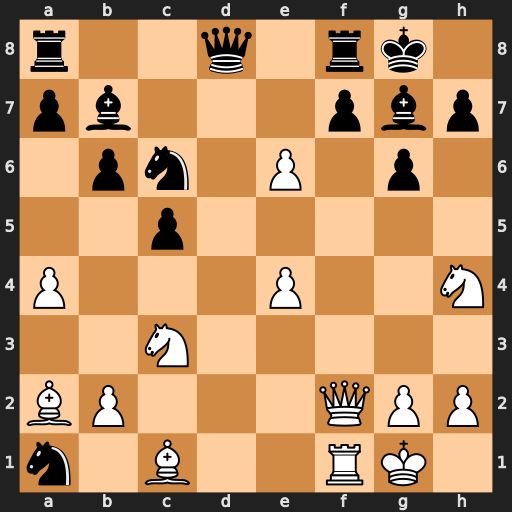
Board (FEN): r2q1rk1/pb3pbp/1pn1P1p1/2p5/P3P2N/2N5/BP3QPP/n1B2RK1
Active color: w
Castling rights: -
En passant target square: -
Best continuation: exf7+ Kh8 Nxg6+ hxg6 Qg3 Bd4+ Kh1